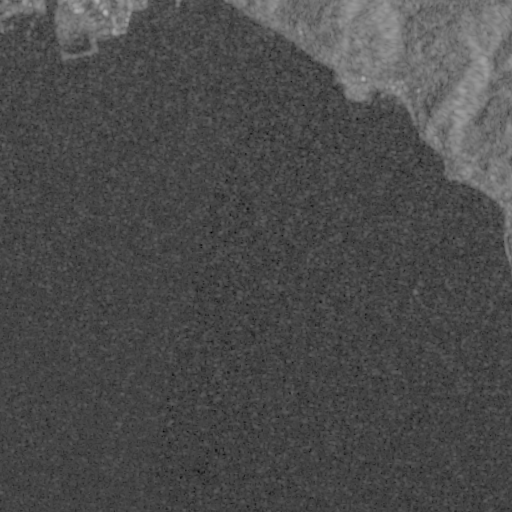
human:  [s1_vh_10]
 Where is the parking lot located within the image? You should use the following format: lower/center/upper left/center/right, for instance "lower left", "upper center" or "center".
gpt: The parking lot is located in the upper left of the image.
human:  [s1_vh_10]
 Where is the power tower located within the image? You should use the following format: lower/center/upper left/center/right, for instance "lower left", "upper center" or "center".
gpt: The power tower is located in the upper right of the image.
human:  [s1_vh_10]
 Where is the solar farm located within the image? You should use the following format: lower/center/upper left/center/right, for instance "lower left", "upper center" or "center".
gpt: The solar farm is located in the upper left of the image.
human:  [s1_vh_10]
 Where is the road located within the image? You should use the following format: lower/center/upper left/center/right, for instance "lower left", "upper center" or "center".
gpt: There is no road in the image.

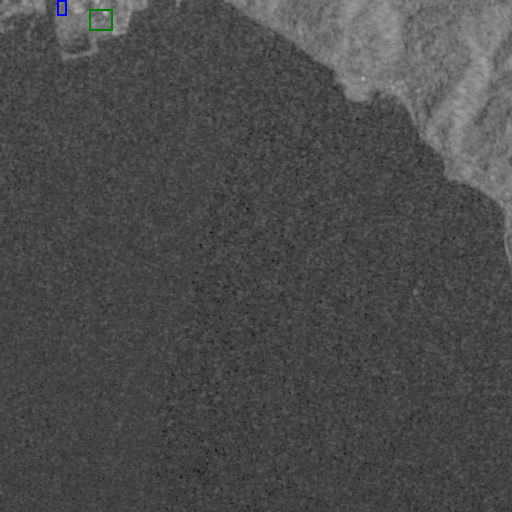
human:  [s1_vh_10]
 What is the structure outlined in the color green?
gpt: The structure outlined in green is a parking lot.
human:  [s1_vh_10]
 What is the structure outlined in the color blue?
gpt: The structure outlined in blue is a solar farm.
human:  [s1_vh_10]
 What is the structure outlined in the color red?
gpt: There is no red outline.